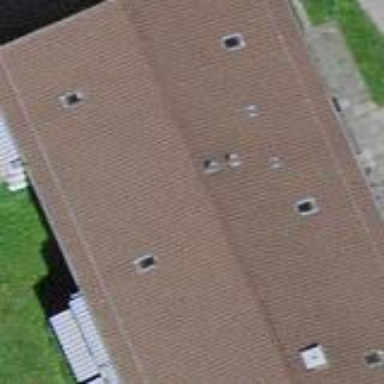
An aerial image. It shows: Gabled roof on building that houses apartments.